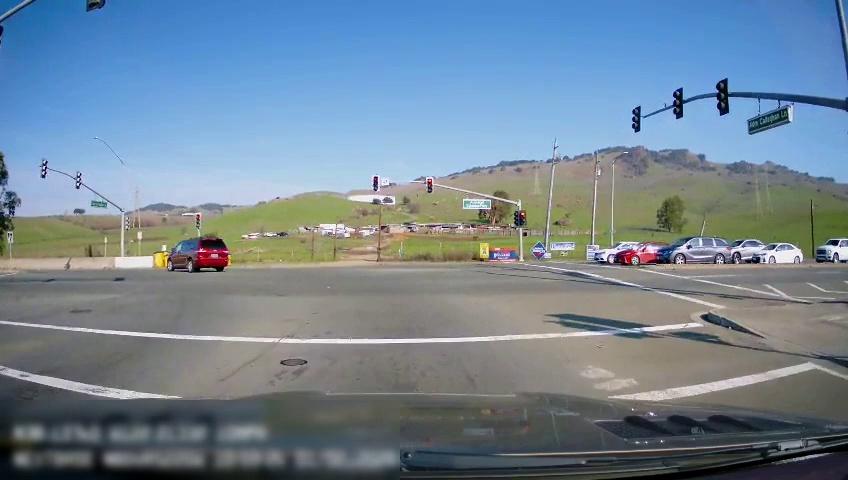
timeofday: Day
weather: Sunny
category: Drivable Space
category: Vehicles | SUV
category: Vehicles | Car
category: Vehicles | Car
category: Vehicles | Van
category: Vehicles | Car
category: Vehicles | Truck
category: Vehicles | Van
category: Lanes | Alternate Lane
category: Lanes | Opposite Lane
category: Traffic | Lights
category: Traffic | Lights
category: Traffic | Lights
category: Traffic | Lights
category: Traffic | Lights
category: Traffic | Lights
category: Traffic | Lights
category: Traffic | Lights
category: Traffic | Signs
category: Traffic | Lights
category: Traffic | Lights
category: Traffic | Signs
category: Traffic | Lights
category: Traffic | Lights
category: Traffic | Signs